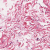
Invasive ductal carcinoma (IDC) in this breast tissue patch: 0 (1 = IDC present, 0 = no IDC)